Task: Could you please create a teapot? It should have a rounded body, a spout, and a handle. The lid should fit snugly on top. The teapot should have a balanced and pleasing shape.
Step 236:
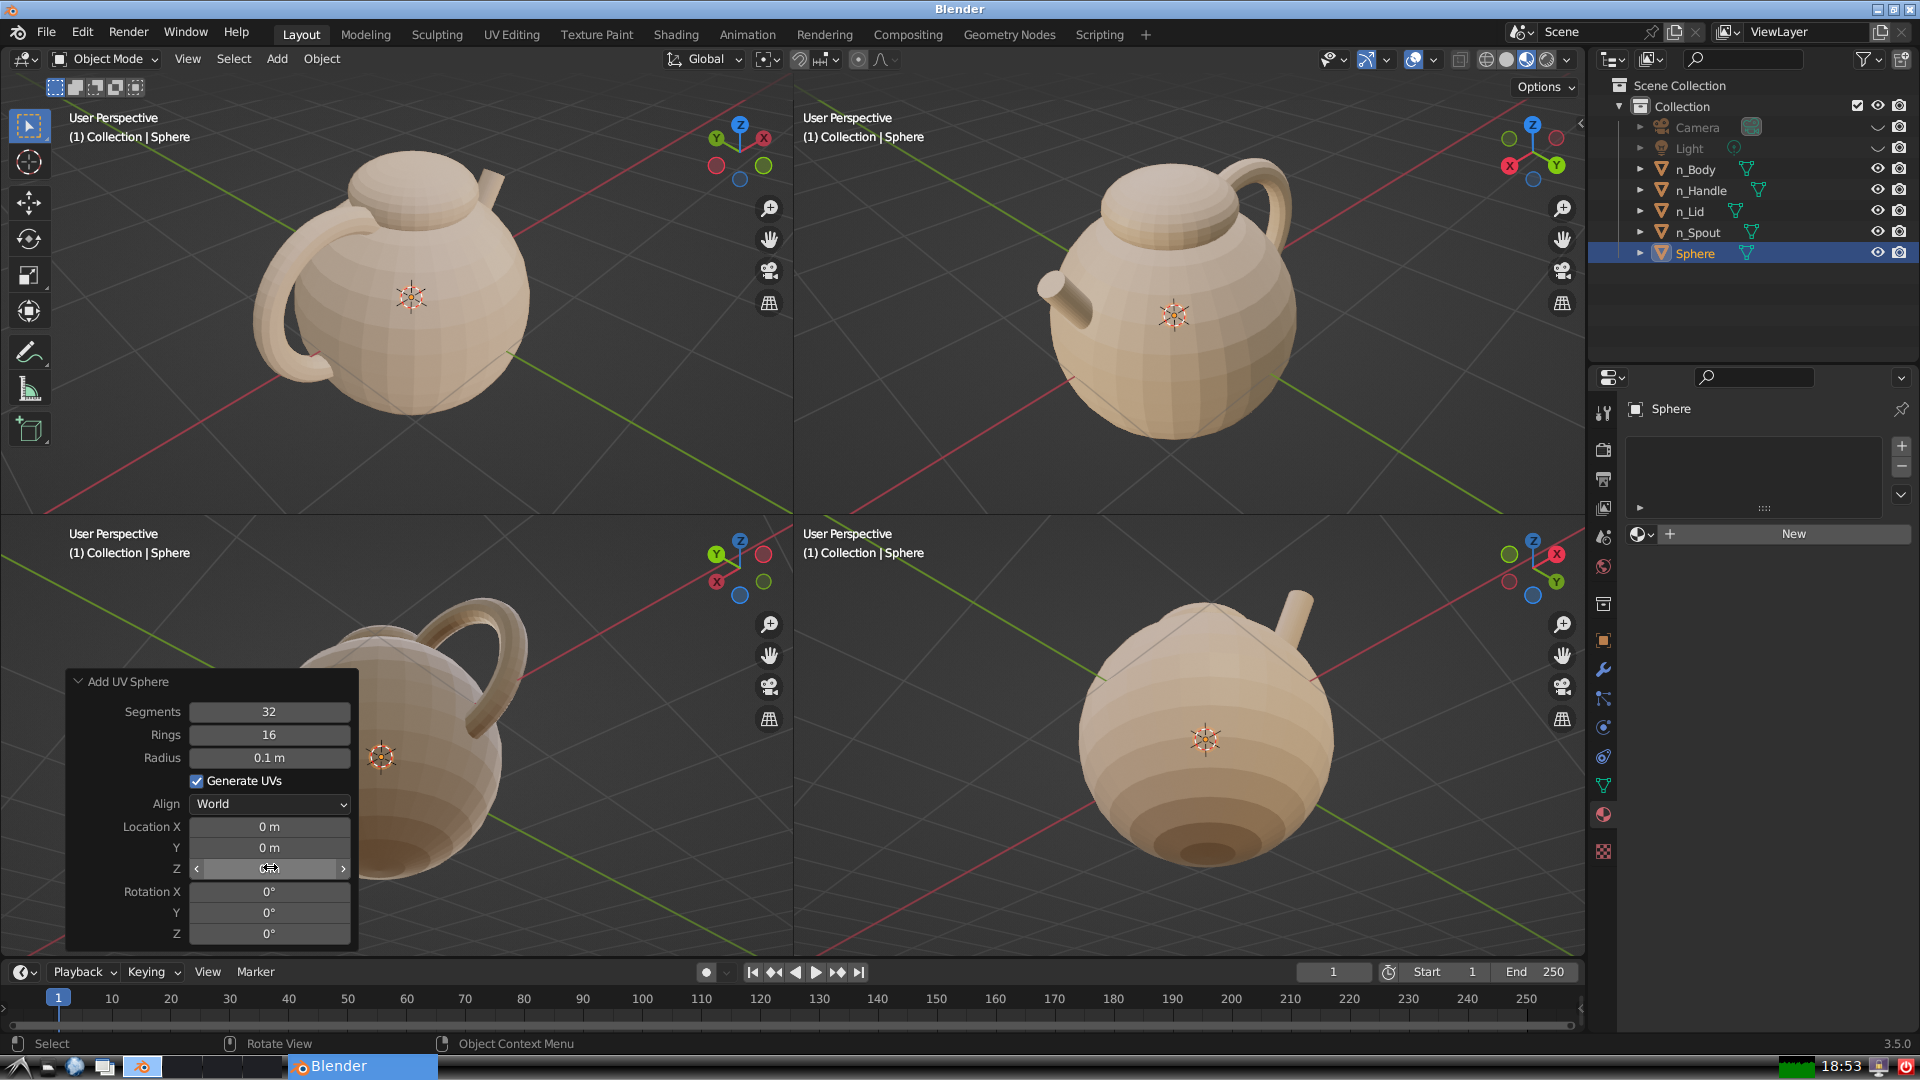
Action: click: no